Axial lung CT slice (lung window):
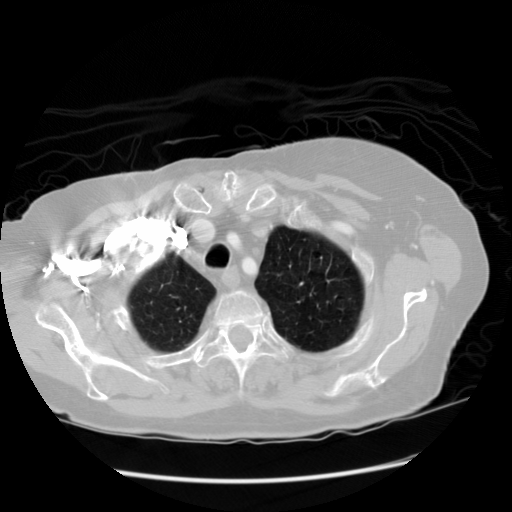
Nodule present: no